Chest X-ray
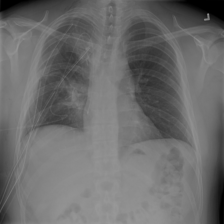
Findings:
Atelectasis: negative
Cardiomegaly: negative
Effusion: negative
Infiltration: positive
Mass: negative
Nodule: negative
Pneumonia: negative
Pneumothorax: positive
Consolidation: negative
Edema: negative
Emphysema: positive
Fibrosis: negative
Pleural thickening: negative
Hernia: negative